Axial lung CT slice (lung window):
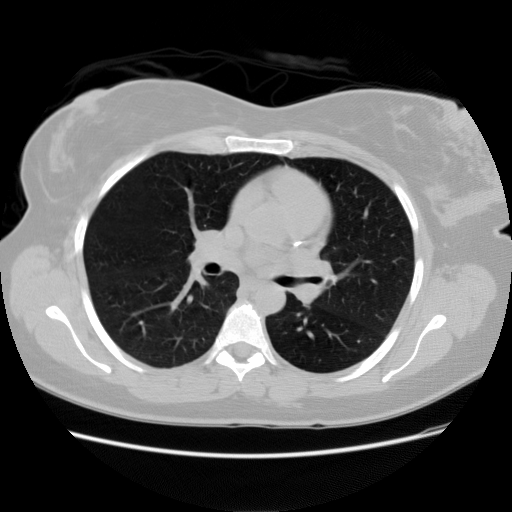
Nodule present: no